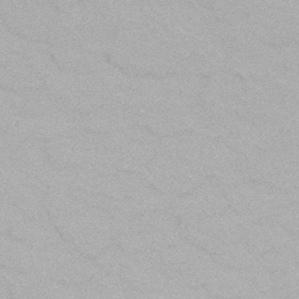
Label: frost